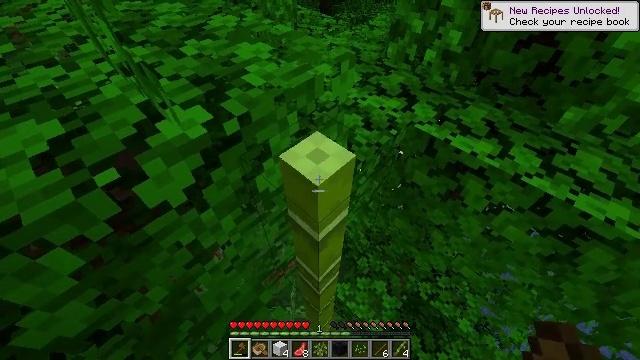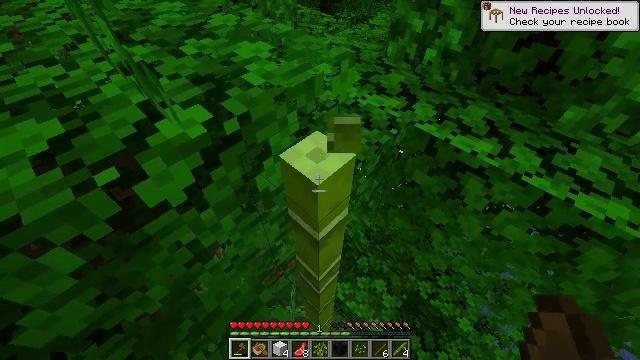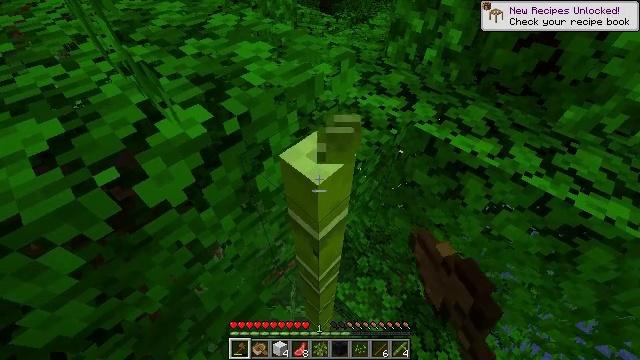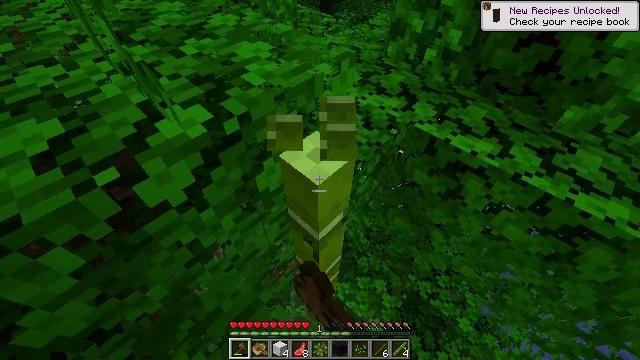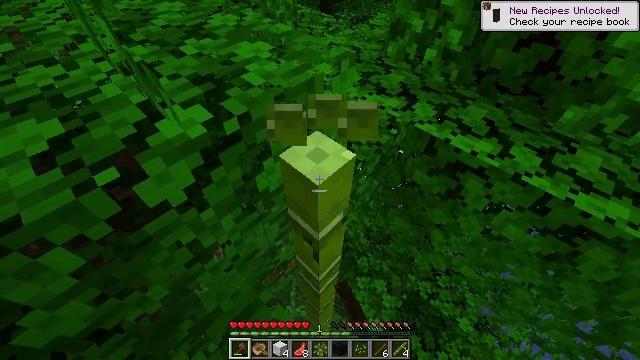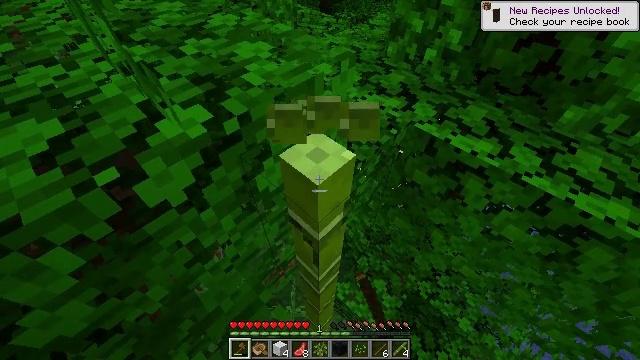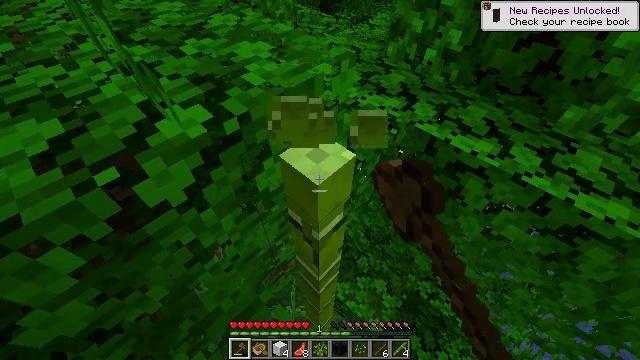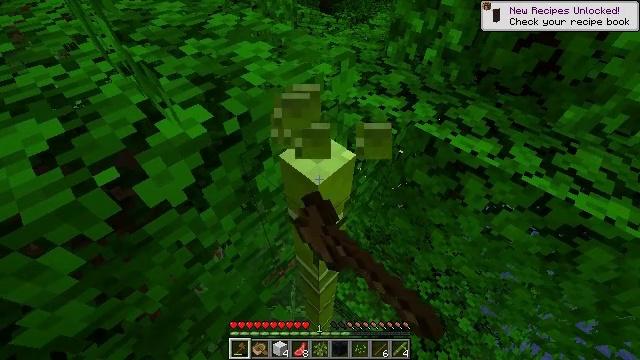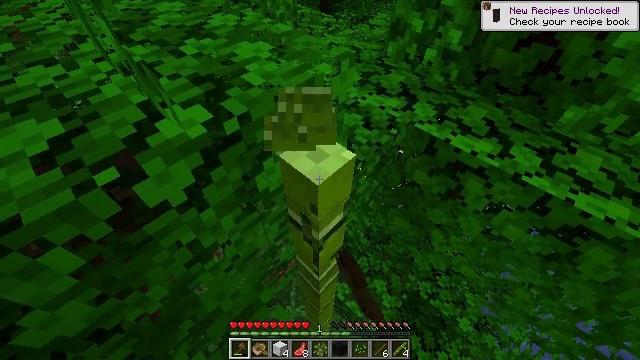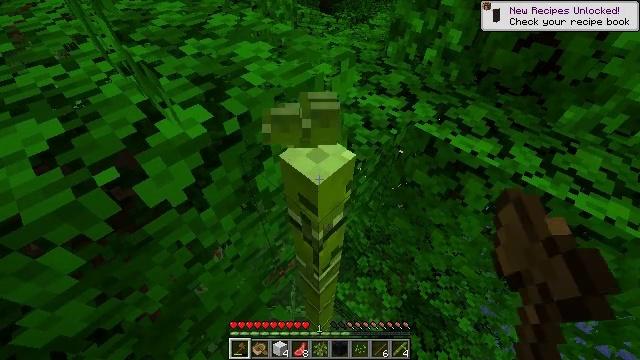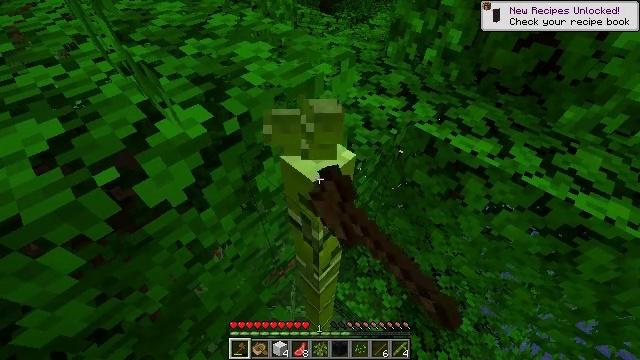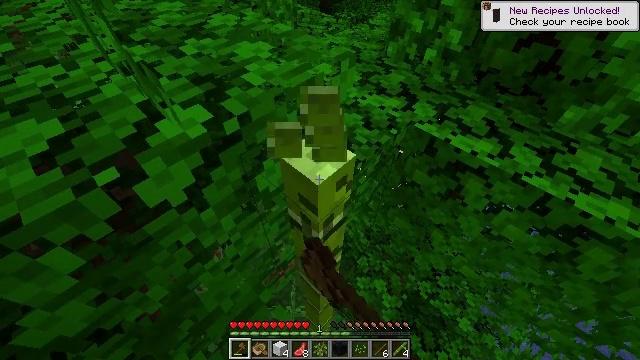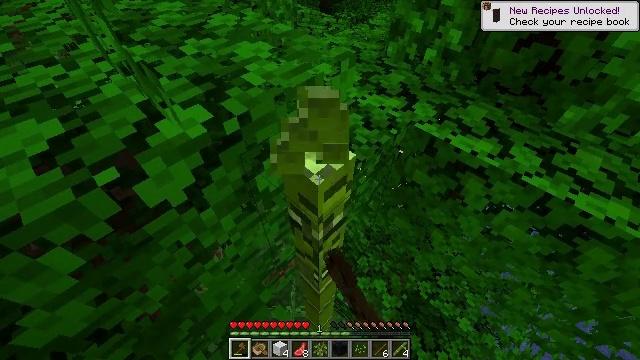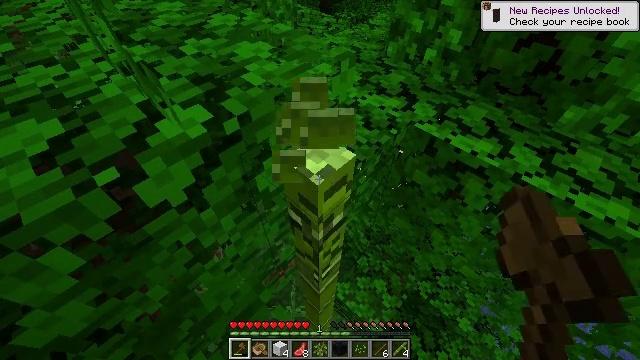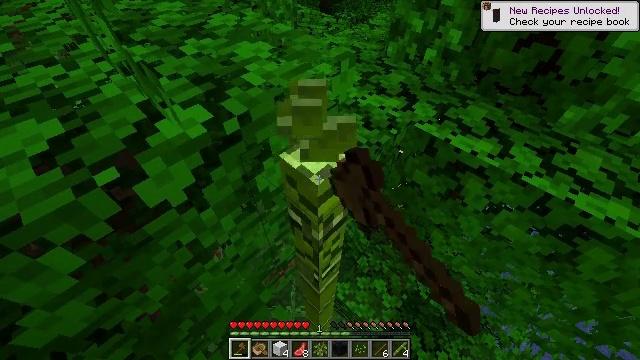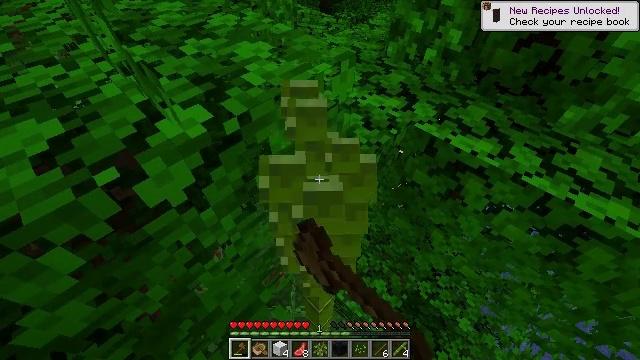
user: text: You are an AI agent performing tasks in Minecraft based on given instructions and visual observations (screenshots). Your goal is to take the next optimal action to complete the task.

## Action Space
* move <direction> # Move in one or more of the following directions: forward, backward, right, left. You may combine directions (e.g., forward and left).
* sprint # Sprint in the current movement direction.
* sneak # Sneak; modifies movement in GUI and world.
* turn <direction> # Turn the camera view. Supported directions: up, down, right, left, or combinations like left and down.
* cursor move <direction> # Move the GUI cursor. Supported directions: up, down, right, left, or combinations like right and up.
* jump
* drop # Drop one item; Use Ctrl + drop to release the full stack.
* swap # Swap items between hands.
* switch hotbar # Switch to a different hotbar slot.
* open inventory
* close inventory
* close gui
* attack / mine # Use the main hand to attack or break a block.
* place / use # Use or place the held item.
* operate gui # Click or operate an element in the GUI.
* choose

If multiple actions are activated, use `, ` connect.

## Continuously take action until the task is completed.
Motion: motion action
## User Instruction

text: Break the bamboo stalk.
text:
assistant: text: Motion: attack / mine
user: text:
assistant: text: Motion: attack / mine
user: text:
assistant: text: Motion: attack / mine
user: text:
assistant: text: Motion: attack / mine
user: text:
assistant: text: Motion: attack / mine
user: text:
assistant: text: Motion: attack / mine
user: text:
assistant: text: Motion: attack / mine
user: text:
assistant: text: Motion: attack / mine
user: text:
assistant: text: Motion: attack / mine
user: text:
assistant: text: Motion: attack / mine
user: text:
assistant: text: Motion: attack / mine
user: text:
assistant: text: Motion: attack / mine
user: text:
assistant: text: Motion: attack / mine
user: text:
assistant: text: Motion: attack / mine
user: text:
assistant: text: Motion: attack / mine
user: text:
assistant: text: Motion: attack / mine
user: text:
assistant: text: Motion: attack / mine
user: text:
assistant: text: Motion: attack / mine
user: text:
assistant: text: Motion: attack / mine
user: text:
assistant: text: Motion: attack / mine
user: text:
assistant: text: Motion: attack / mine
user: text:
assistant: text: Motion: attack / mine
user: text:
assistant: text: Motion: attack / mine
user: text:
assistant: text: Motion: attack / mine
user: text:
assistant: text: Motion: move forward, attack / mine
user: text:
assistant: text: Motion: move forward
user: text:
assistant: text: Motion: move forward
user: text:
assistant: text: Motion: no_op
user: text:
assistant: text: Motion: no_op
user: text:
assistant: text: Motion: move left